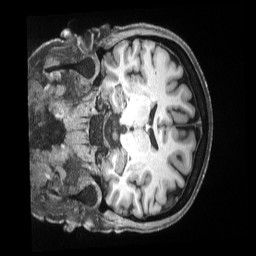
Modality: T1w
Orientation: coronal
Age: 55
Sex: female
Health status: ill
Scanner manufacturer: siemens
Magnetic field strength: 3 T
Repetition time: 2.5 s
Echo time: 0.00181 s